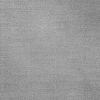
Atmospheric dust classification: dusty